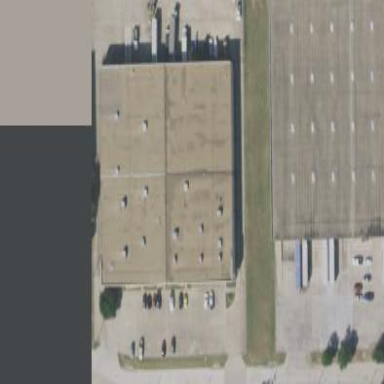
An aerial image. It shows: Warehouse.